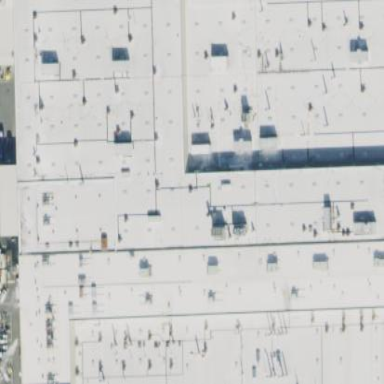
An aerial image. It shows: Industrial building.